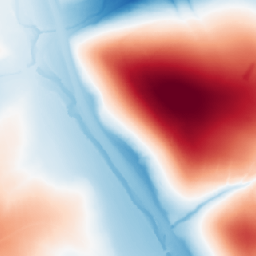
Category: trend_removal
Decomposition family: polynomial_high
Decomposition parameters: degree: 6
Upsampling method: nearest
Upsampling parameters: scale: 8
Upsampling scale: 8